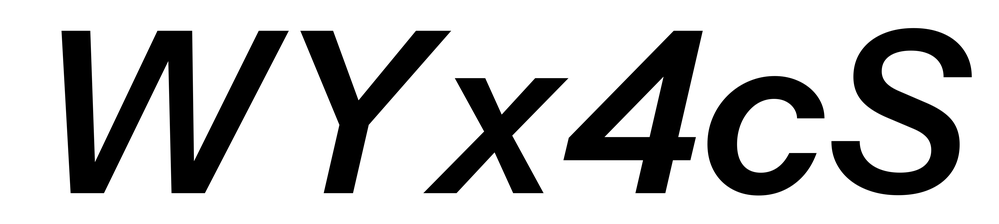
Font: InstrumentSans-Italic_SemiBold_Italic